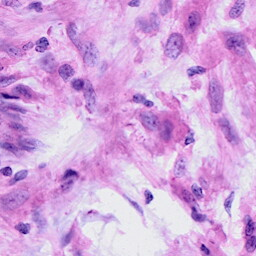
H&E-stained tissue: Cervix